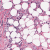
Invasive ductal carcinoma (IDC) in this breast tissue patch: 1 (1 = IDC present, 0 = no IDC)